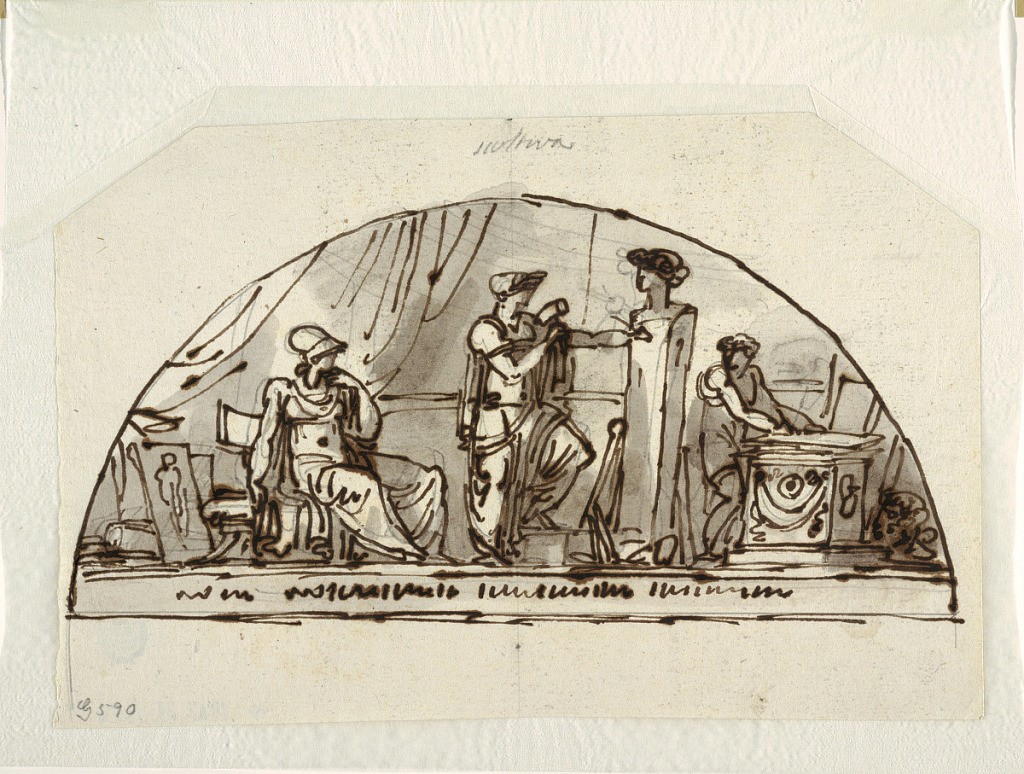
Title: Design for a Lunette with Allegory of Sculpture
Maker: Felice Giani, Italian, 1758–1823
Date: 1812–13
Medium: Pen and brown ink, brush and brown wash, black chalk, traces of graphite on laid paper
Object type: Drawing
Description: Woman works at inscription of herm. At left, minerva seated looking on. Boy stands at right by pedestal, drawing or writing upon tablet. Paintings, tools, sculptures lean against wall. Caption on top: "scultura".